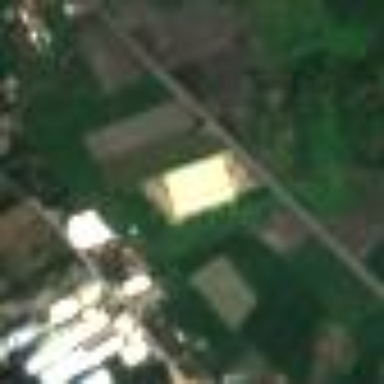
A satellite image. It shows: Farmland with flooded rice crops.